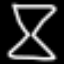
Label: hourglass